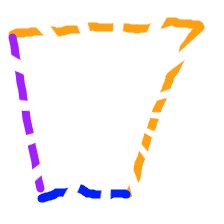
Shape: trapezoid